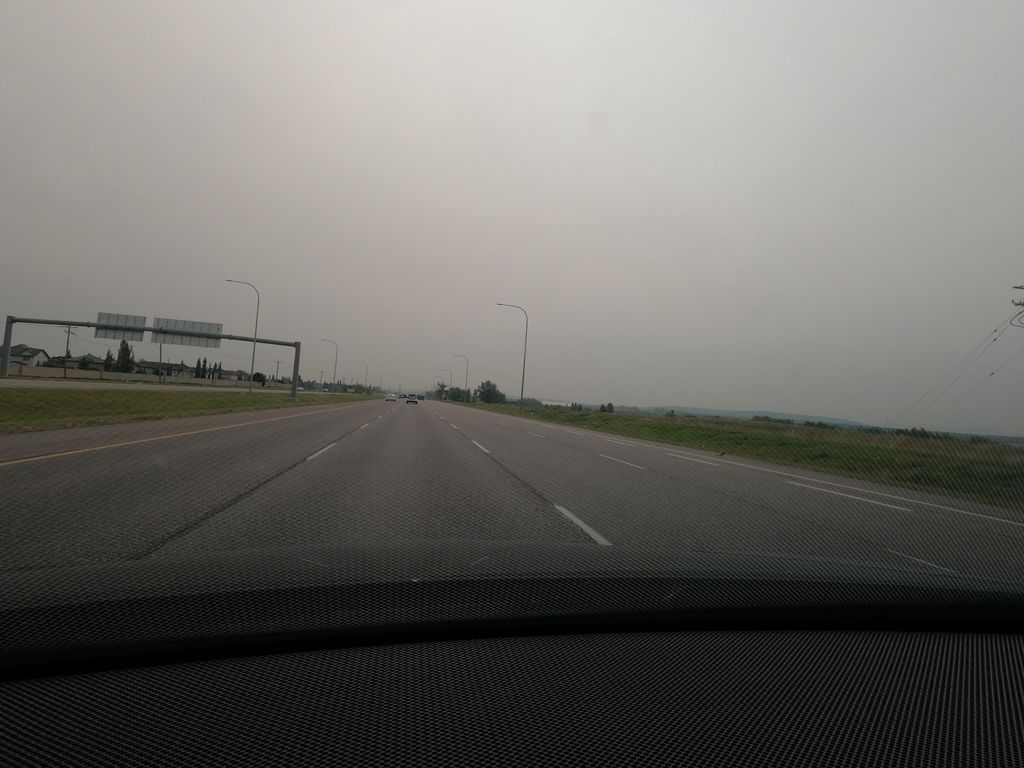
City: calgary